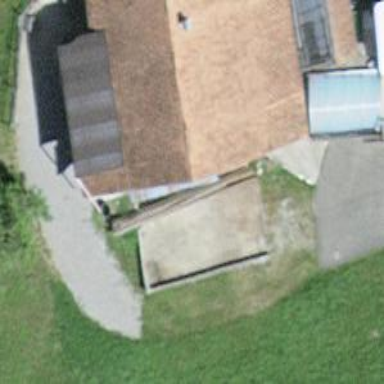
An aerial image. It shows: Barn.